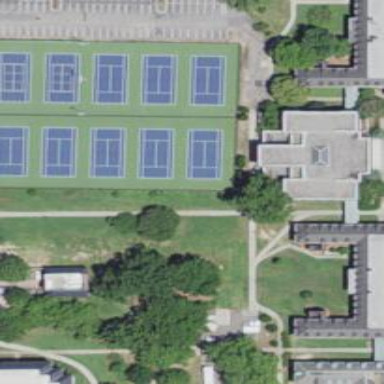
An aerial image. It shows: Paved tennis court on leisure land.